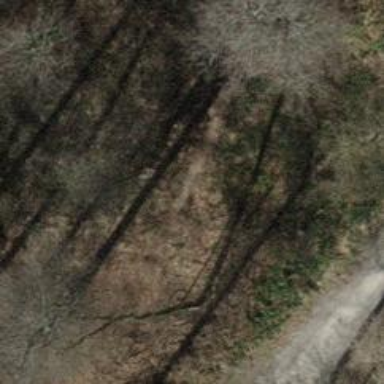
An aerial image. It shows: Compacted path with excellent trail visibility.